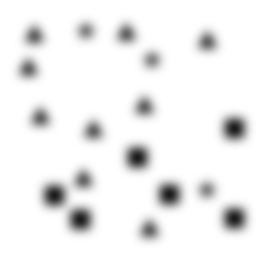
Squares: 6
Triangles: 9
Stars: 3
Total shapes: 18